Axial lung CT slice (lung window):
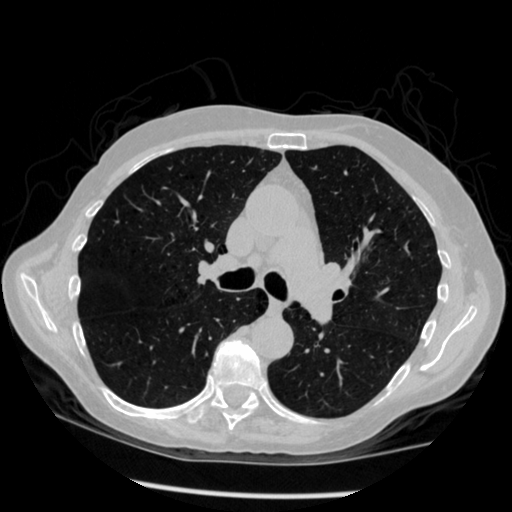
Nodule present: no